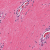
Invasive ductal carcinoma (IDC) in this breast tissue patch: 0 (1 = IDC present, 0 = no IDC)